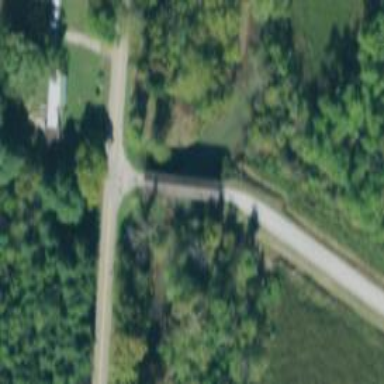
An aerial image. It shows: Unclassified road with covered bridge.